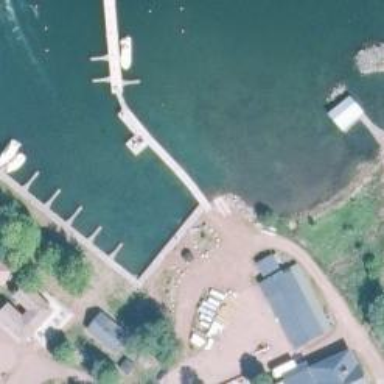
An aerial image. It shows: Man-made pier.